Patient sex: M
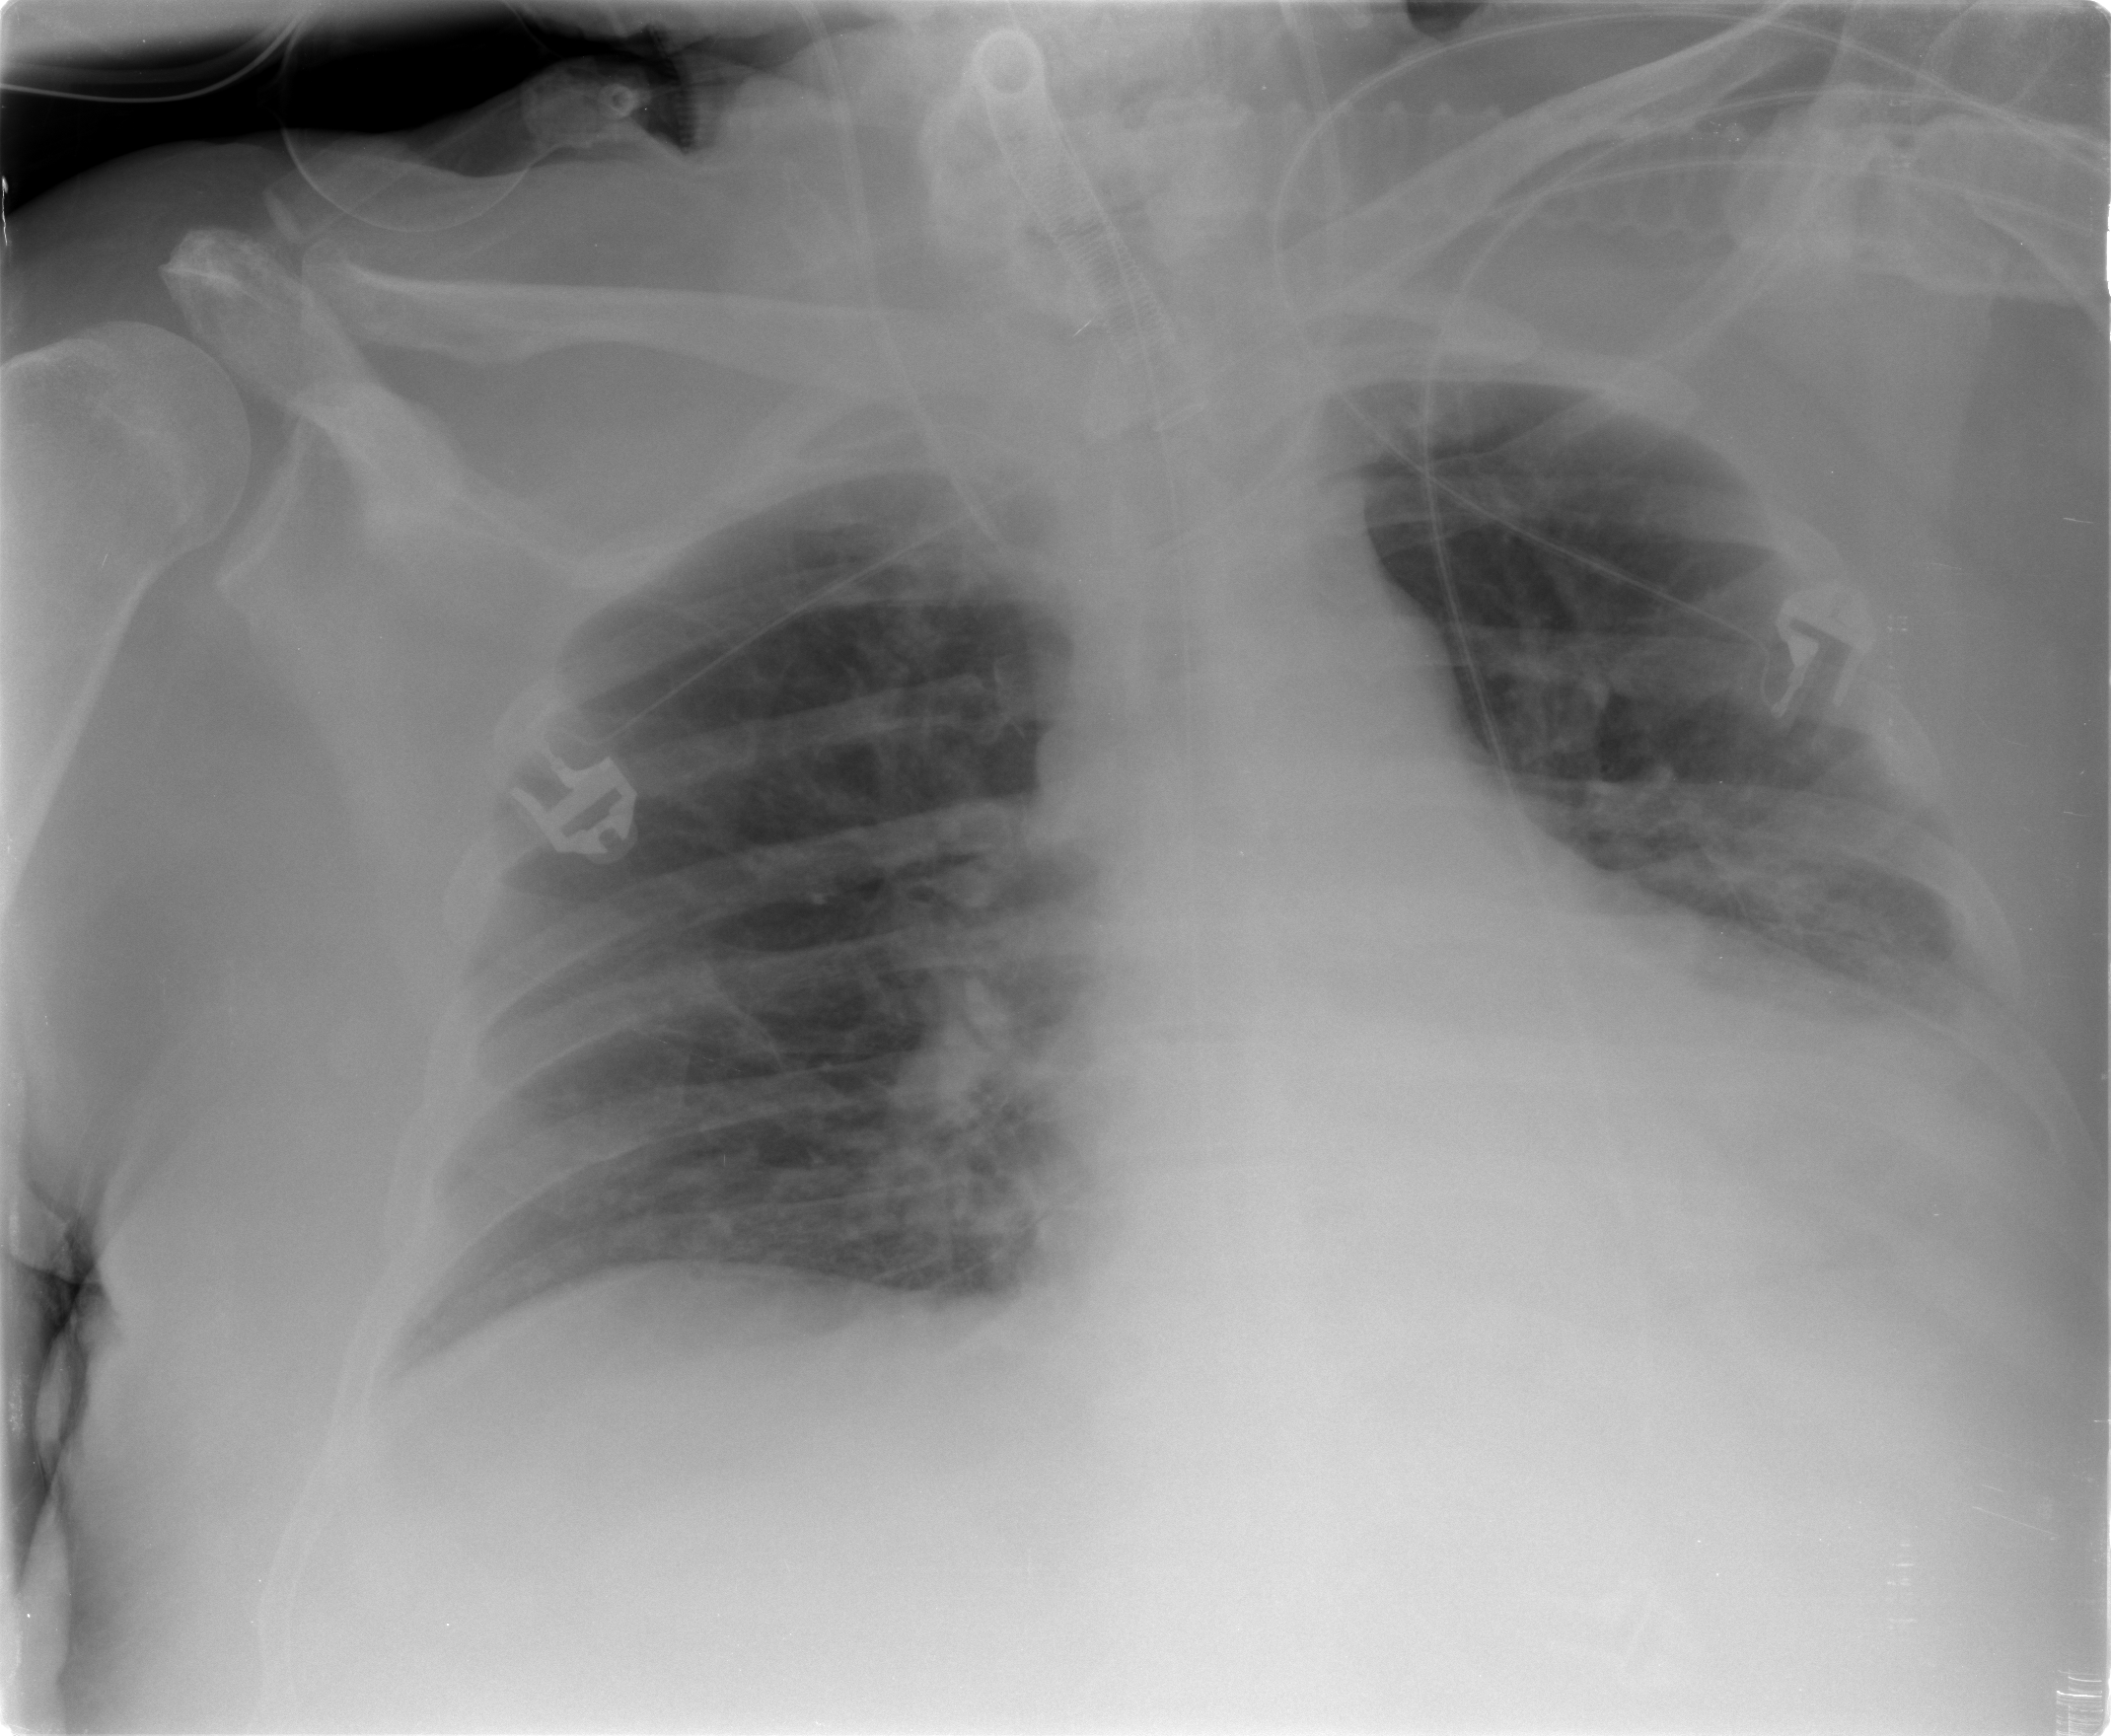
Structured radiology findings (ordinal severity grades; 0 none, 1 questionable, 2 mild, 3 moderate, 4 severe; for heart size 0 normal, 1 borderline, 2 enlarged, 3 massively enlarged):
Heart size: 3
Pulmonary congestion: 2
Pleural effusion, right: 0
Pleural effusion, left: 2
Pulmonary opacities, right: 0
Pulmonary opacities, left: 0
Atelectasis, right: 0
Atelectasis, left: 2